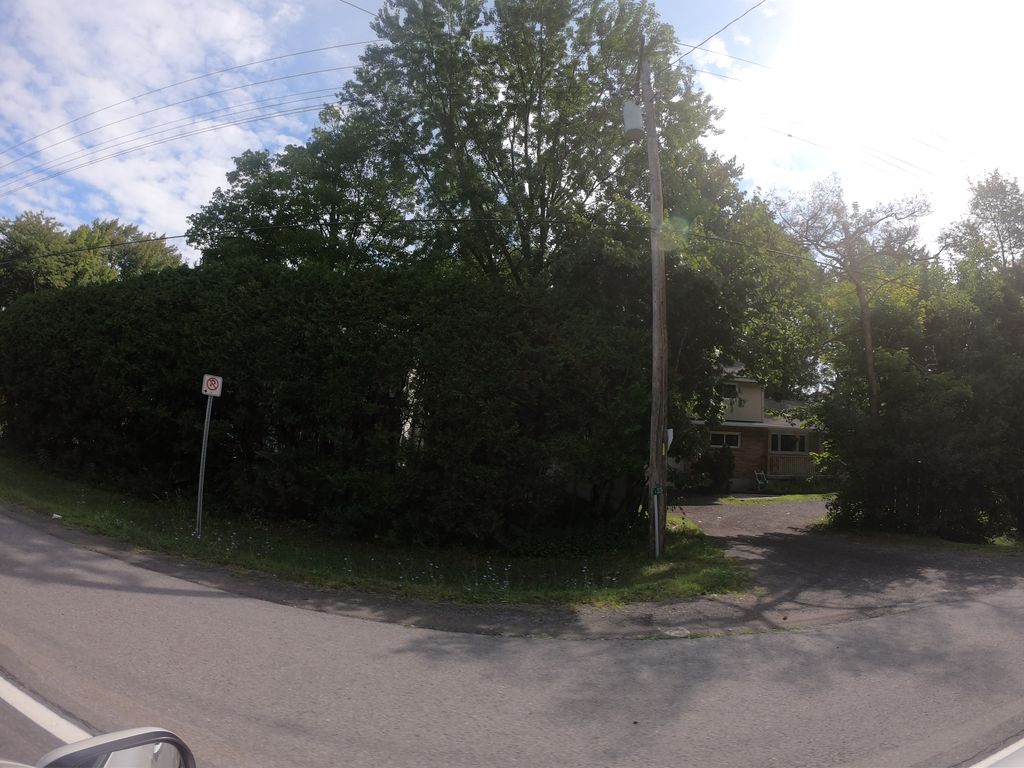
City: ottawa-gatineau